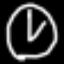
Label: clock